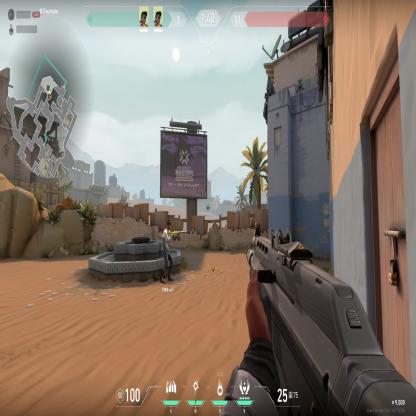
Label: teammate